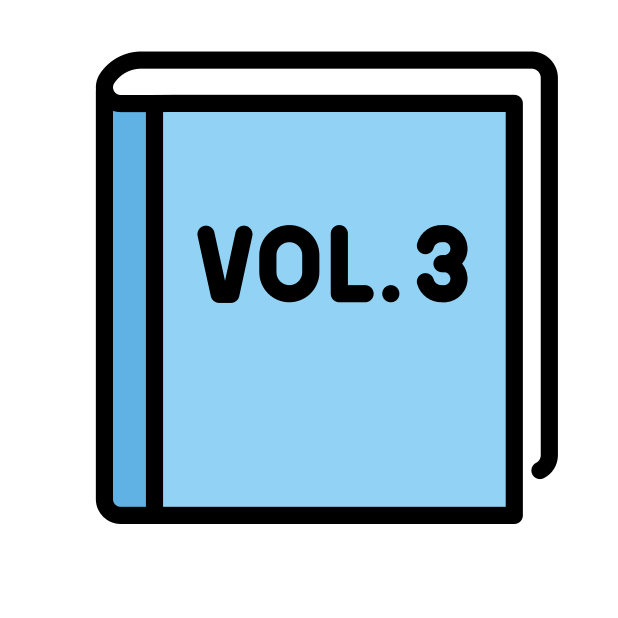
Emoji: 📘
Name: blue book
Unicode: 0x1f4d8